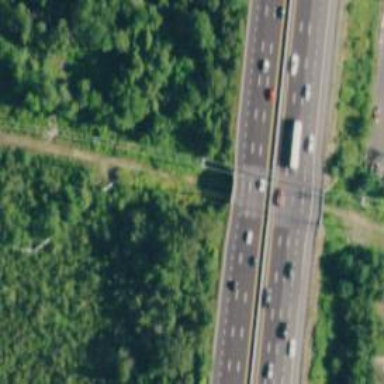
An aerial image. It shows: Bridge on urban freeway/expressway motorway.